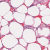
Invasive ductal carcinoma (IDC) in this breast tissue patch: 0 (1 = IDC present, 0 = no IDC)